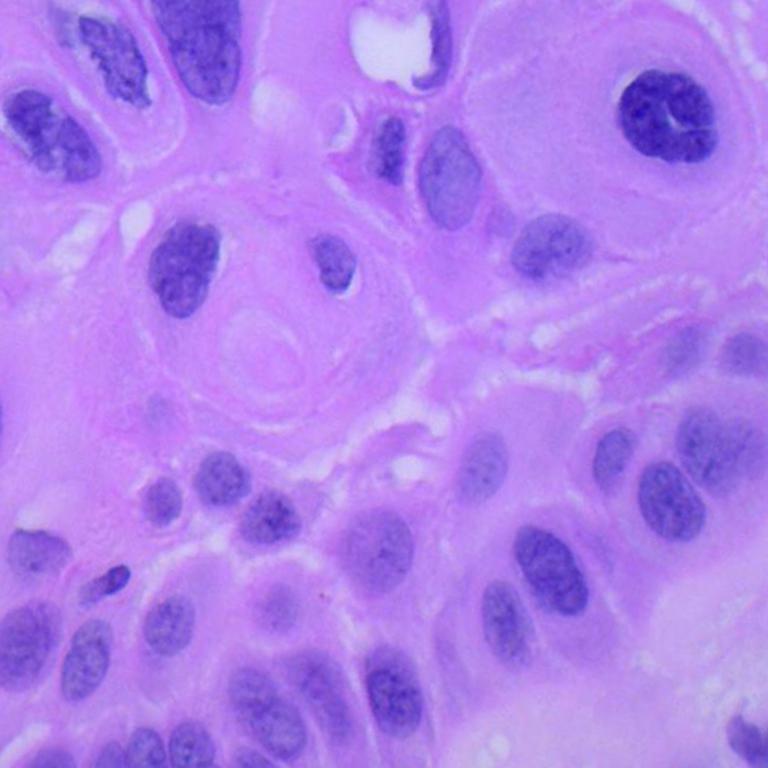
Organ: lung
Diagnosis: squamous carcinomas